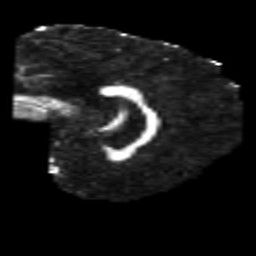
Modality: FA
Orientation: sagittal
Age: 18
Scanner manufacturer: philips
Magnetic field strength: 3 T
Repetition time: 8.551 s
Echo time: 0.1273 s